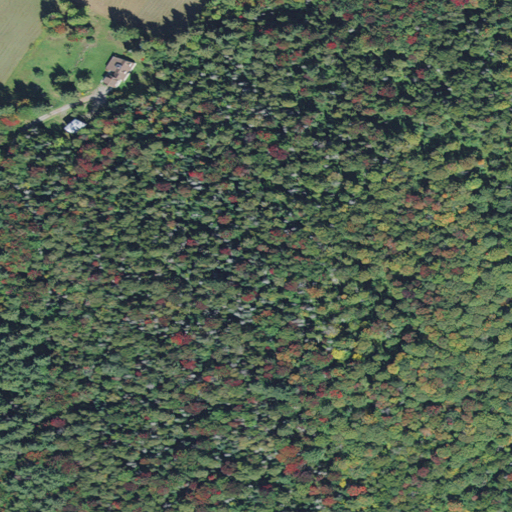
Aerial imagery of mountain in Vermont named Elmore Hill containing mixed forest, evergreen forest, deciduous forest, pasture, and open development